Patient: sex M, age 32
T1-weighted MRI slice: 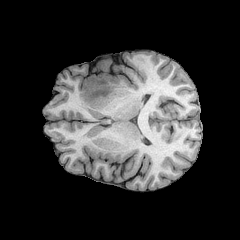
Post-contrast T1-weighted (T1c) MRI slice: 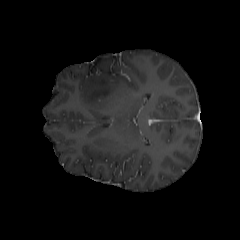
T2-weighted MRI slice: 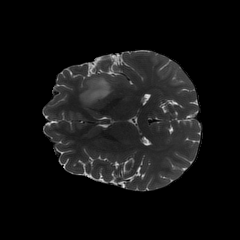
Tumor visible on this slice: yes
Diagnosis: Astrocytoma, IDH-mutant
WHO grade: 2